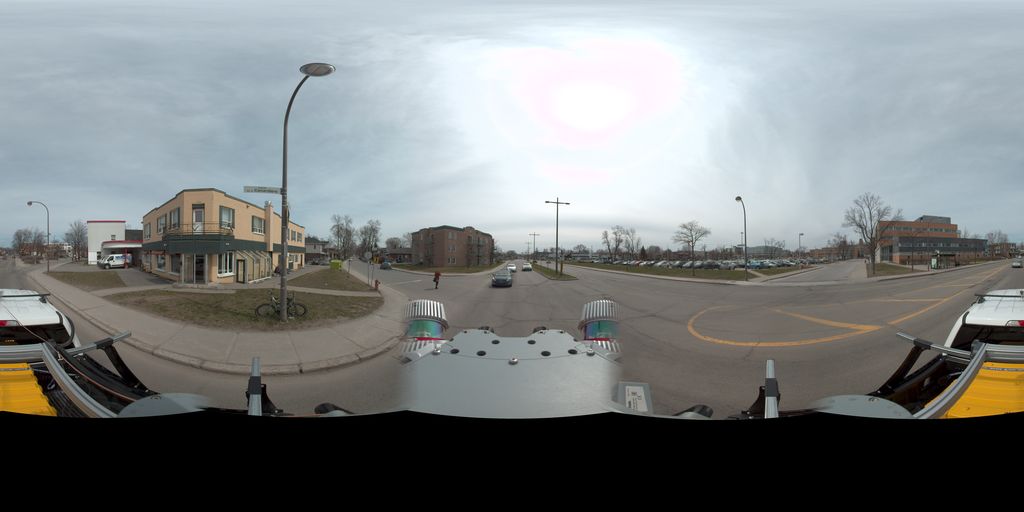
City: quebec_city